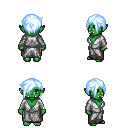
a pixel art fantasy rpg character, female body template, orc, green skin, white robe, robe skirt, white cyan pixie cut hairstyle, bracelets, four views (front, back, left, right), 2x2 character sprite sheet, small pixel art, hard edges, no anti-aliasing